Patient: sex F, age 80
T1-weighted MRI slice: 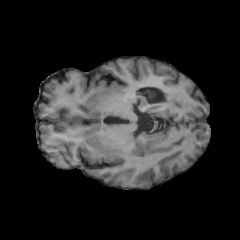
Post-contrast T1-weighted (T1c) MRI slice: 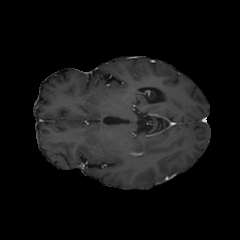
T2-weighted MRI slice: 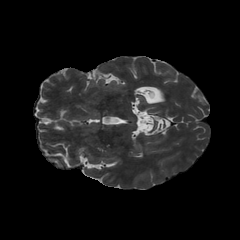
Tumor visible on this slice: no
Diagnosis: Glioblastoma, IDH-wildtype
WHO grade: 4